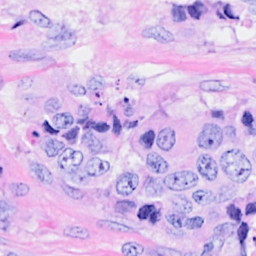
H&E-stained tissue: Breast